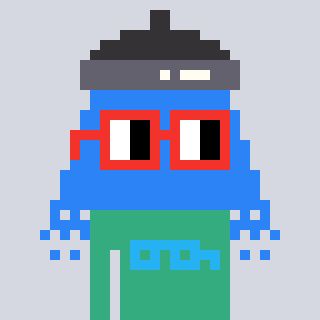
a pixel art character with square red glasses, a shower-shaped head and a teal-colored body on a cool background